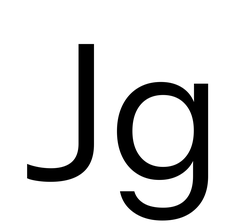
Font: InstrumentSans_Regular